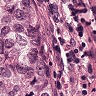
Metastatic tissue present: yes